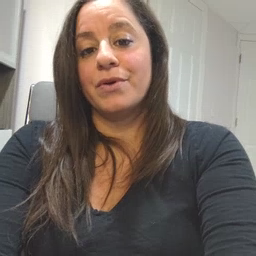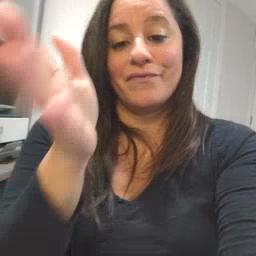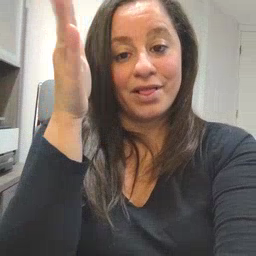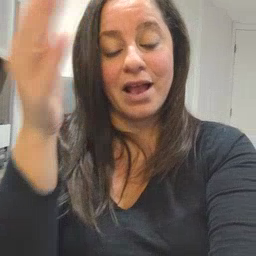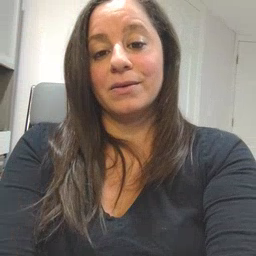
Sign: flag